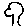
Label: tree